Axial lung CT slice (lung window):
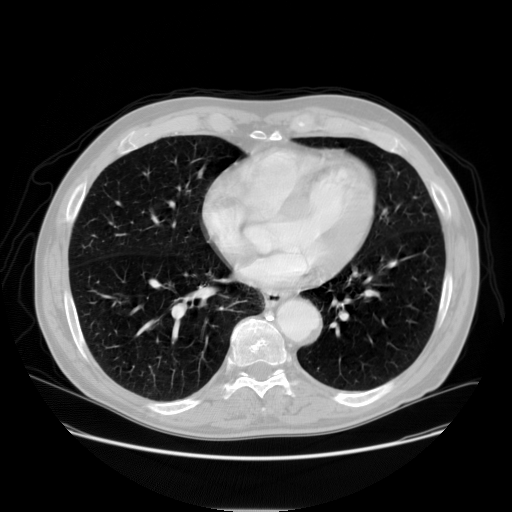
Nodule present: no